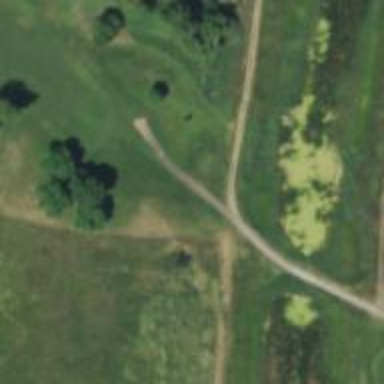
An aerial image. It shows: Service road with high-quality grade1 tracktype. It resembles golf cart path.